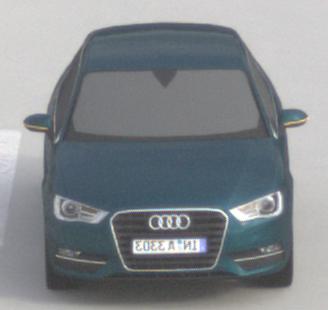
Make: Audi
Model: A3 1.2 TFSI
Detailed model: A3 (8V)
Model produced from: 2013/02
Model produced until: 2014/05
Doors: 3
Color: blue
Road condition: dry road
Daytime: morning or afternoon
Contrast: low contrast